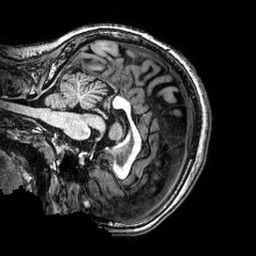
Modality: T1w
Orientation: sagittal
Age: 26
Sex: female